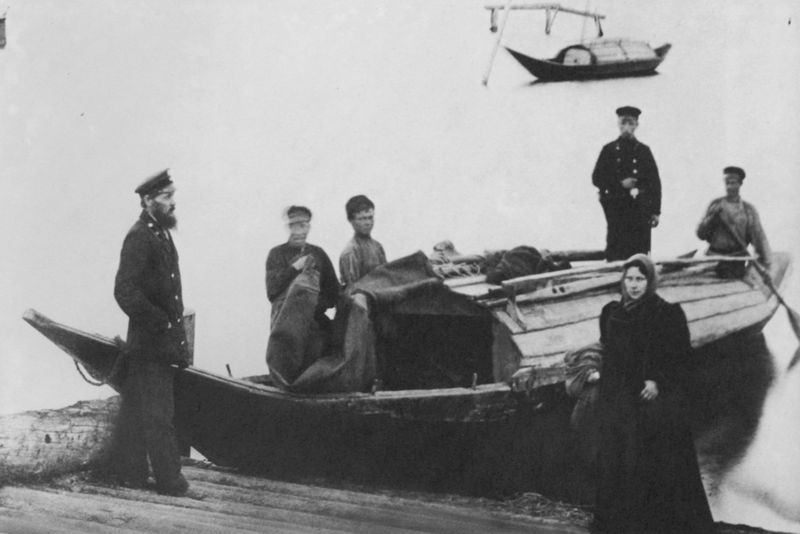
Titel: Eine junge Frau trifft in ihrem Exil ein
Künstler: Russischer Photograph
Standort: Paris
Institution: Roger-Viollet
Schlagwörter: mann, meer, wasser, weiß, fluss, frauen, menschen, ufer, frau, hut, kleid, männer, schwarz, haube, decke, boot, boote, kahn, kinder, paddel, ruder, küste, schiffe, russland, amerika, kai, steg, soldaten, wohnung, kopftuch, bohlen, bretter, knöpfe, foto, fotografie, photographie, uniform, uniformen, photo, wächter, holzbohlen, anlegestelle, beamter, dokument, nachen, decken, barke, verbannung, steuer, schirmmützen, abdeckplane, fruss, hausbot, holzohlen, masser, metallknöpfe, pelzcape, uniforma